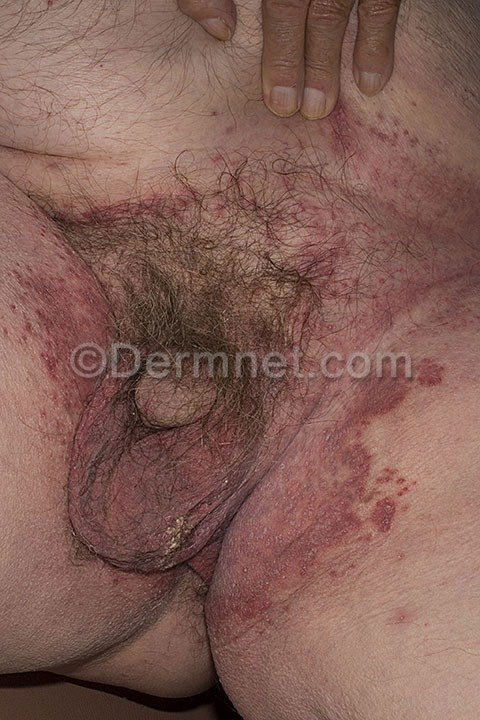
Disease: Tinea Ringworm Candidiasis and other Fungal Infections